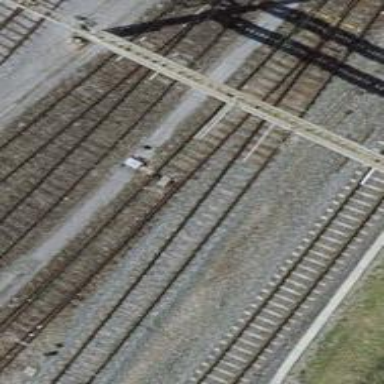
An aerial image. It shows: Railway switch.